Chest X-ray:
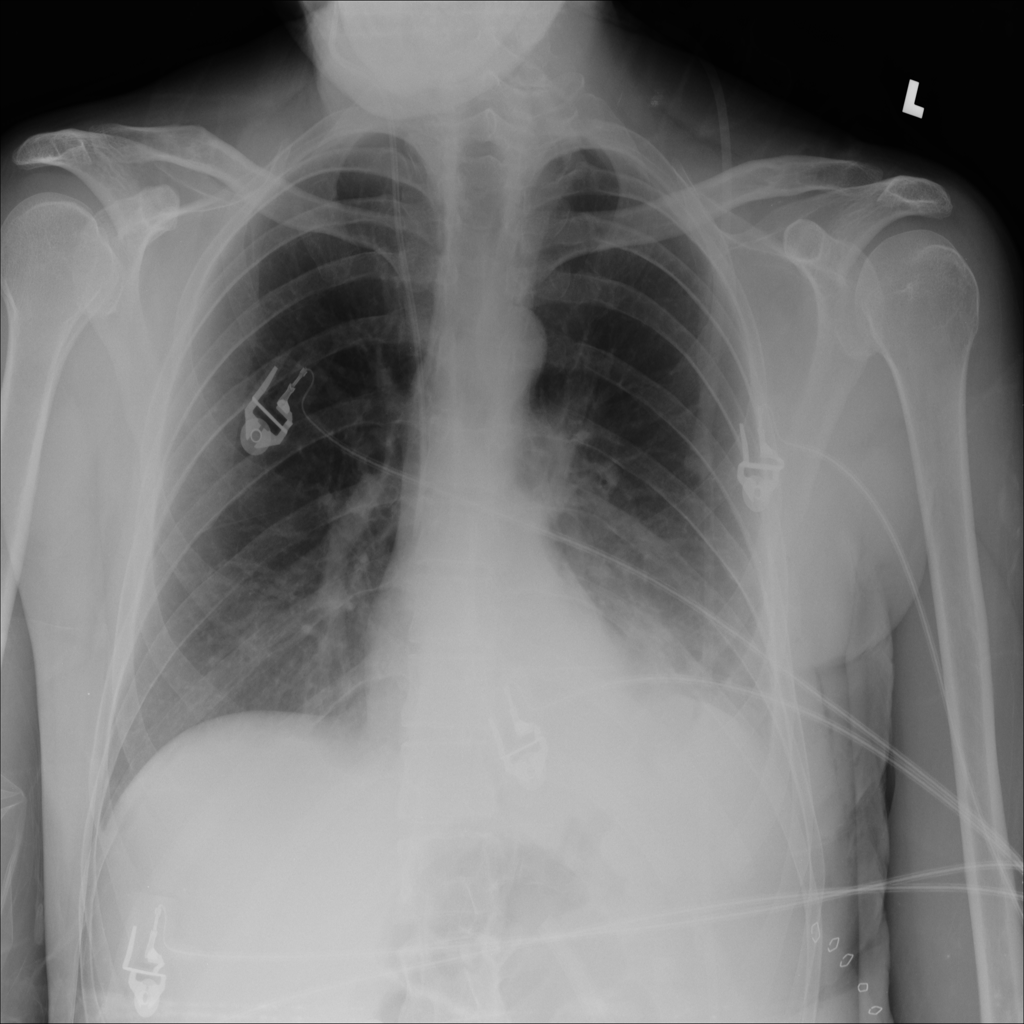
Findings: Effusion, Consolidation
No abnormal finding: no